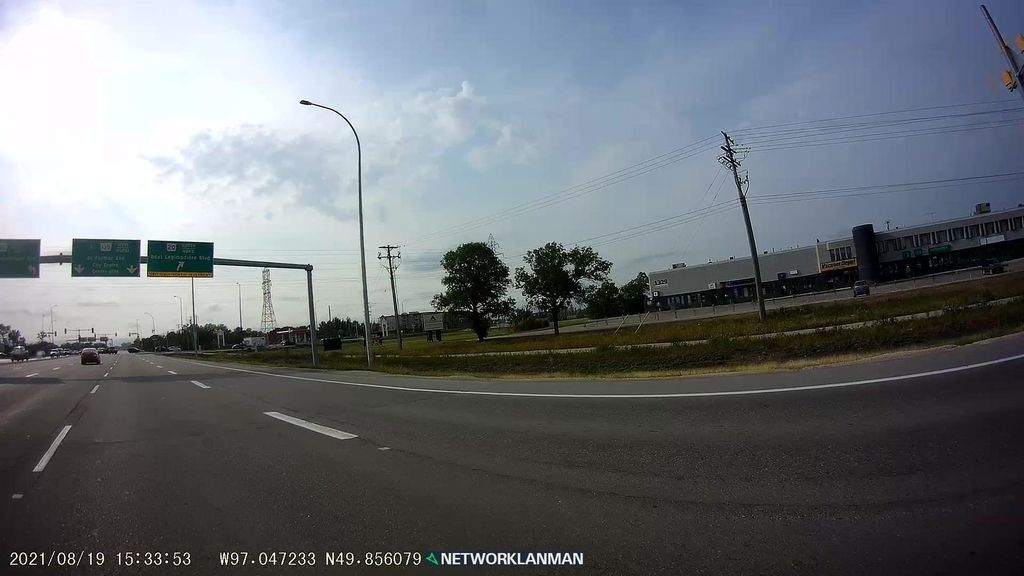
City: winnipeg